Current action and preconditions to check: trajectory_clear

Your task: For each precondition in the list above, predict whether it will hold at this action.

Consider the current scene as observed from the mobile robot's camera, and analyze the predicted future states of all dynamic agents (e.g., people, animals, vehicles, or any moving entities) within the NEXT SECOND.

IMPORTANT: Only answer "very likely" if you are absolutely certain—based on strong, clear evidence—that a dynamic agent will violate the precondition in the predicted future state. Do NOT answer "very likely" for unlikely, ambiguous, or low-probability risks.

Ask yourself for each precondition: Is there a high probability, with clear and convincing evidence, that the predicted future states of any dynamic agent will interfere with the predicted future state of the currently executing action within the NEXT SECOND, causing that precondition to fail?

Assess the risk level based on these predictions. Use "likely" or "very likely" if motions create a clear risk of interference.

Use "neutral" or "improbable" if agents are nearby but their predicted paths are clearly diverging or non-conflicting.

Failure Risk Categories: "very improbable", "improbable", "neutral", "likely", "very likely"

Answer Format: Output ONLY the probability_of_failure value from these categories: "very improbable", "improbable", "neutral", "likely", "very likely"

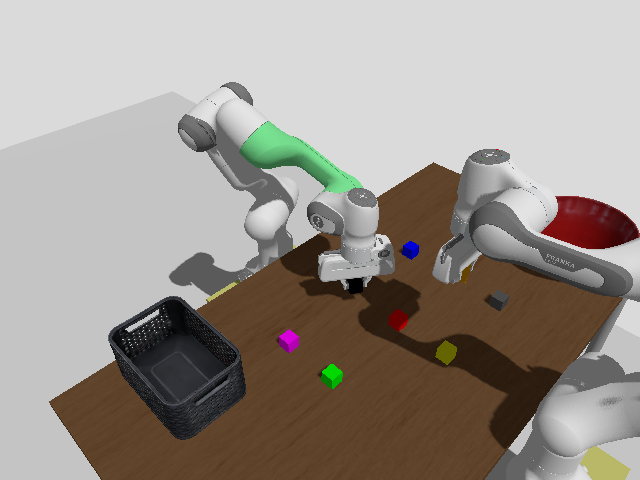

Answer: very improbable